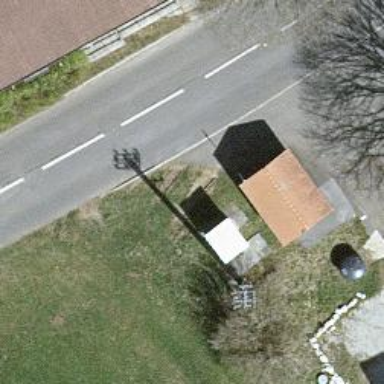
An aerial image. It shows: Bus stop along the road.